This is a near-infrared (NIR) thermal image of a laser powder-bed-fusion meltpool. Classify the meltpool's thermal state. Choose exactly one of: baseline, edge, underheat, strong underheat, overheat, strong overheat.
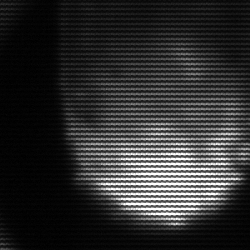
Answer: edge